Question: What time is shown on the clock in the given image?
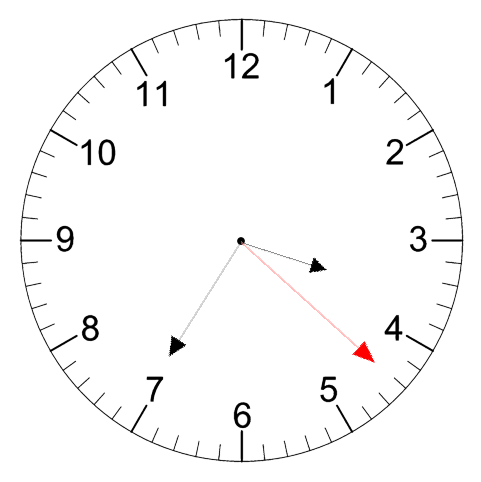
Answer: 03:35:22